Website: walmart
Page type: payment
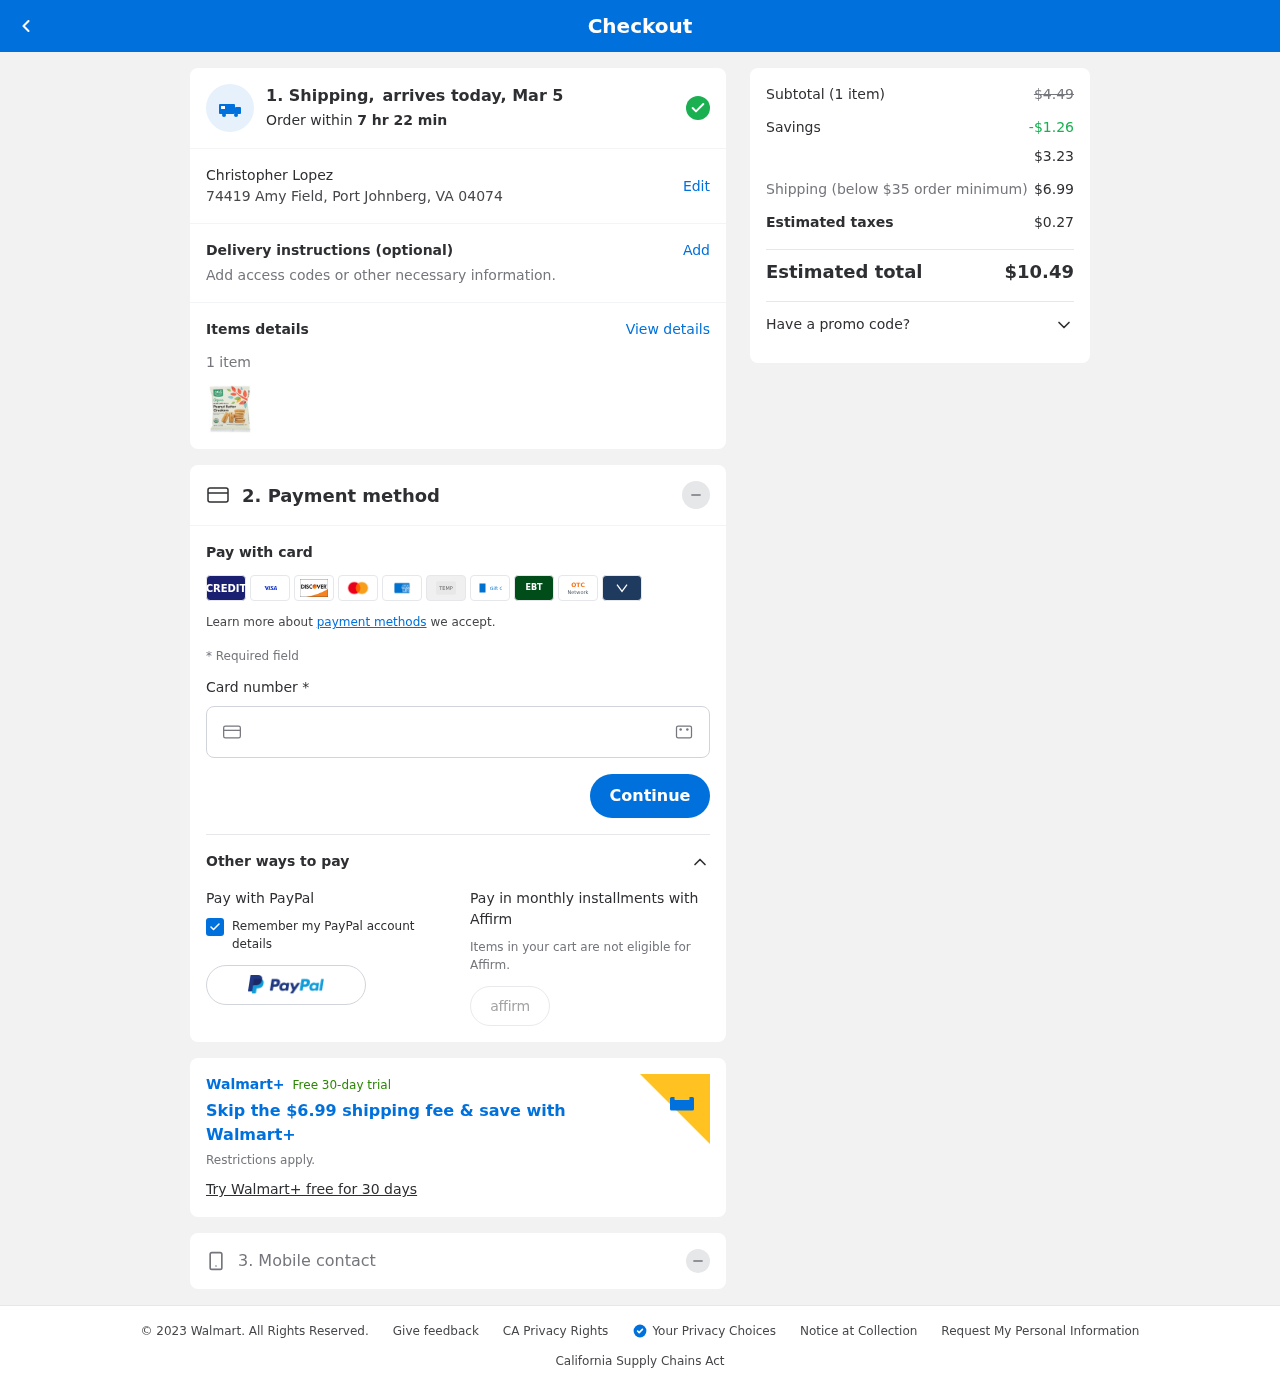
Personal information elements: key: PII_FULLNAME
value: Christopher Lopez
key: PII_STREET
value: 74419 Amy Field
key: PII_CITY_STATE_ZIP
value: Port Johnberg, VA 04074
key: PII_CARD_NUMBER
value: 4723 0935 2448 4907
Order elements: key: ORDER_DELIVERY_DATE
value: Mar 5
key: ORDER_NUM_ITEMS
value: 1
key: ORDER_SUBTOTAL_BEFORE_SAVINGS
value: $4.49
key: ORDER_SAVINGS
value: -$1.26
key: ORDER_SUBTOTAL
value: $3.23
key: ORDER_SHIPPING_COST
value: $6.99
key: ORDER_TAX
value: $0.27
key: ORDER_TOTAL
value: $10.49